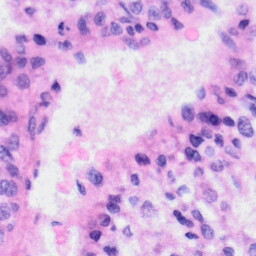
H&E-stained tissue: Liver